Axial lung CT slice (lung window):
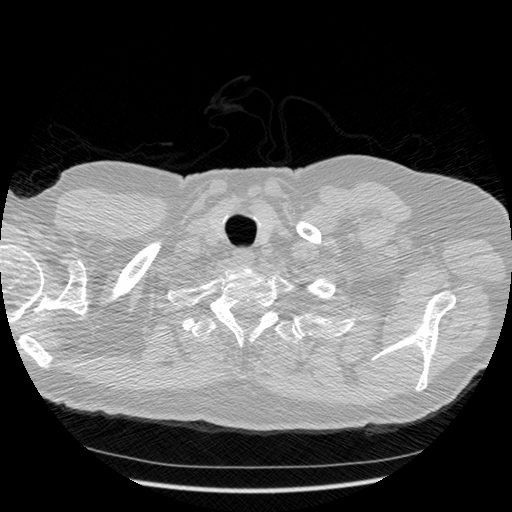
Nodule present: no